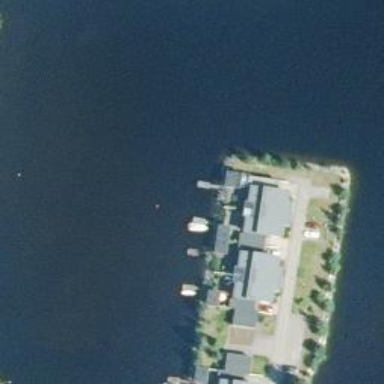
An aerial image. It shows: Pier with mooring facilities.